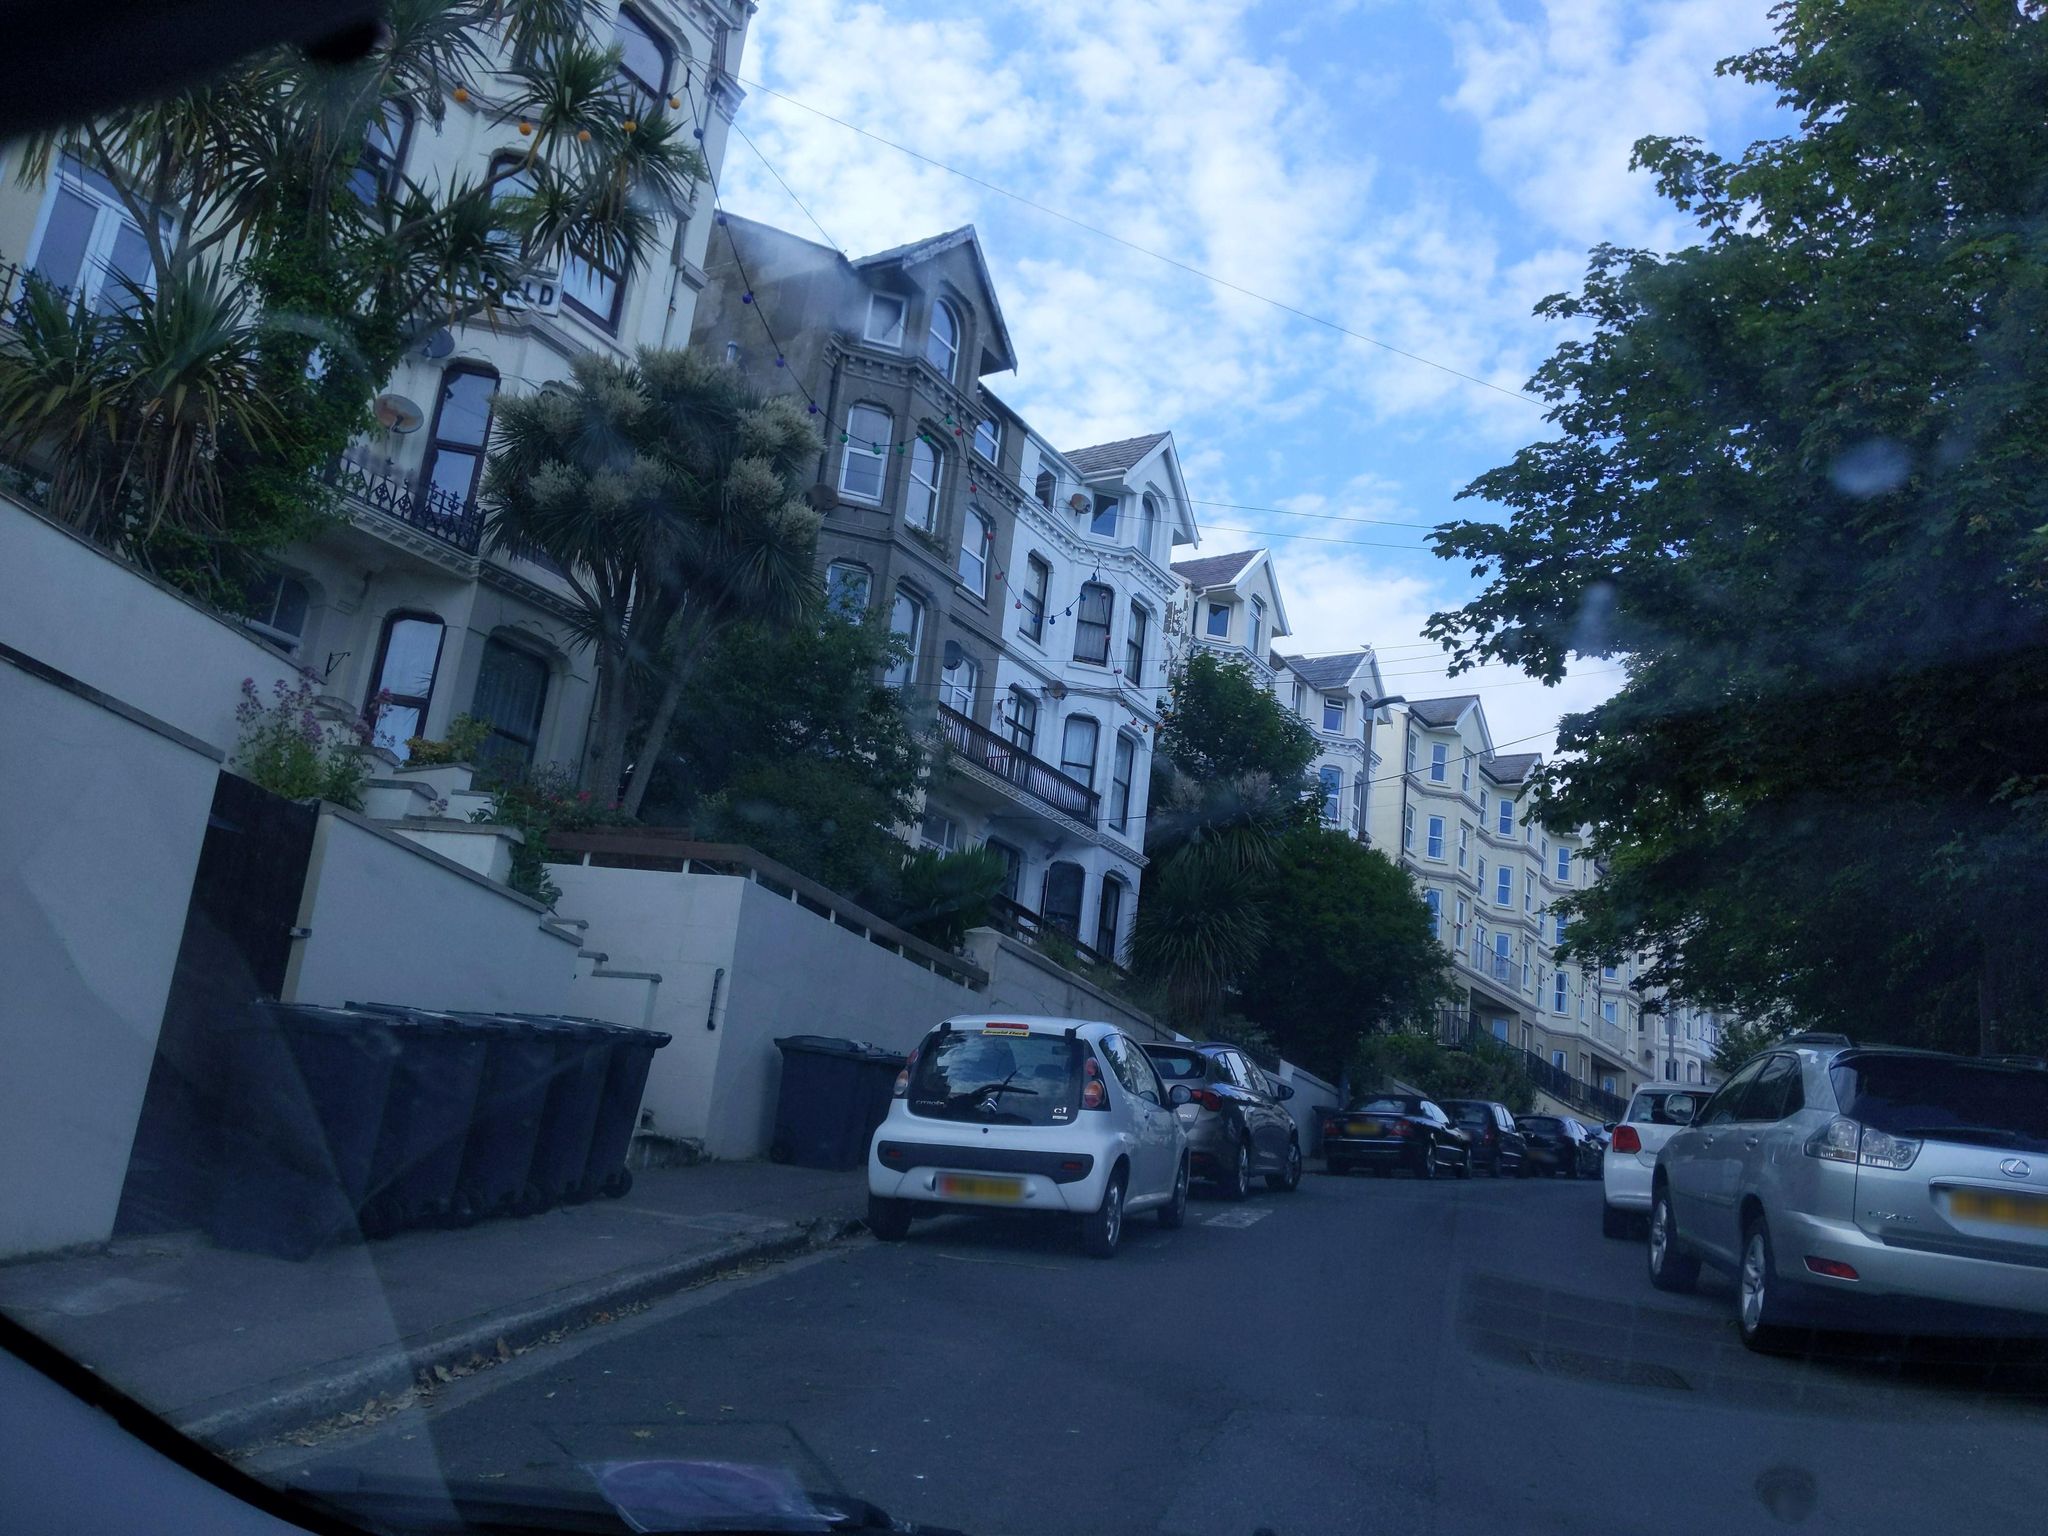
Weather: cloudy
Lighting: day
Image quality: good
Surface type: driving surface
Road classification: unclassified, residential
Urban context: dense urban cluster
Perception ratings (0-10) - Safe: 3.72, Lively: 8.4, Beautiful: 6.52, Boring: 1.97, Depressing: 4.97, Wealthy: 4.87